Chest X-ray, PA view. Patient: 57 years old, sex F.
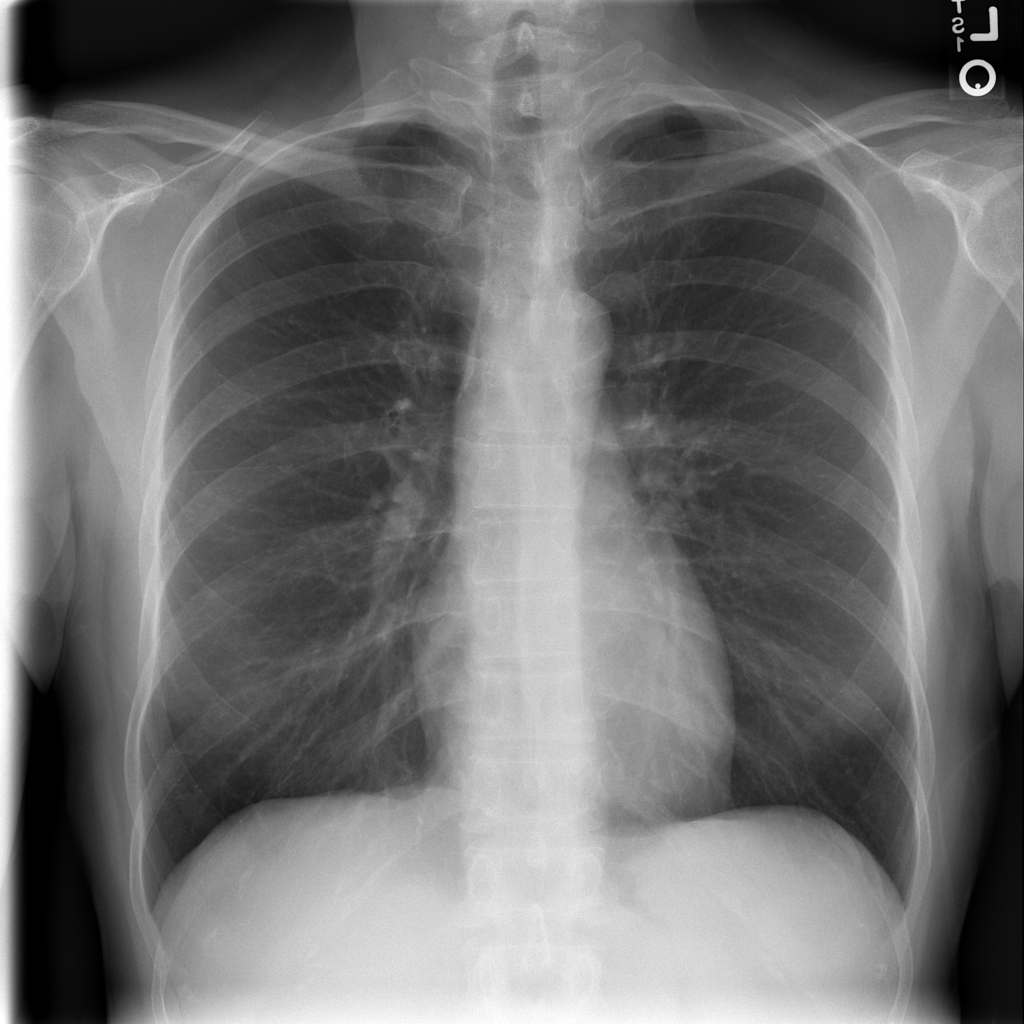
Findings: No Finding